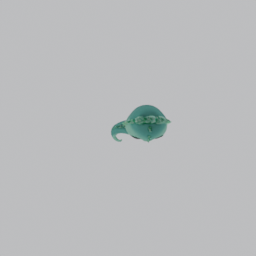
Label: animals